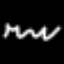
Label: squiggle